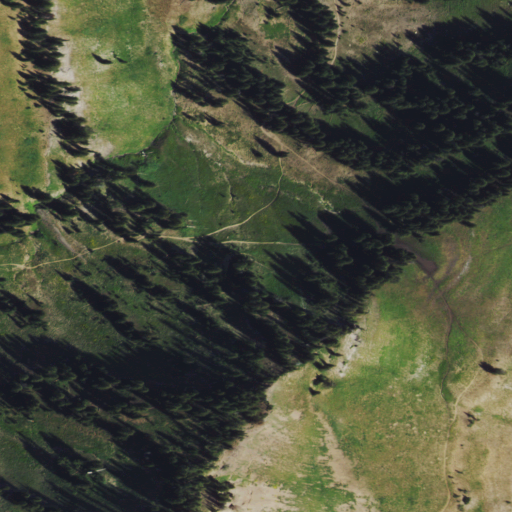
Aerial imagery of gap in Wyoming named McDougal Pass containing shrub, evergreen forest, and grassland